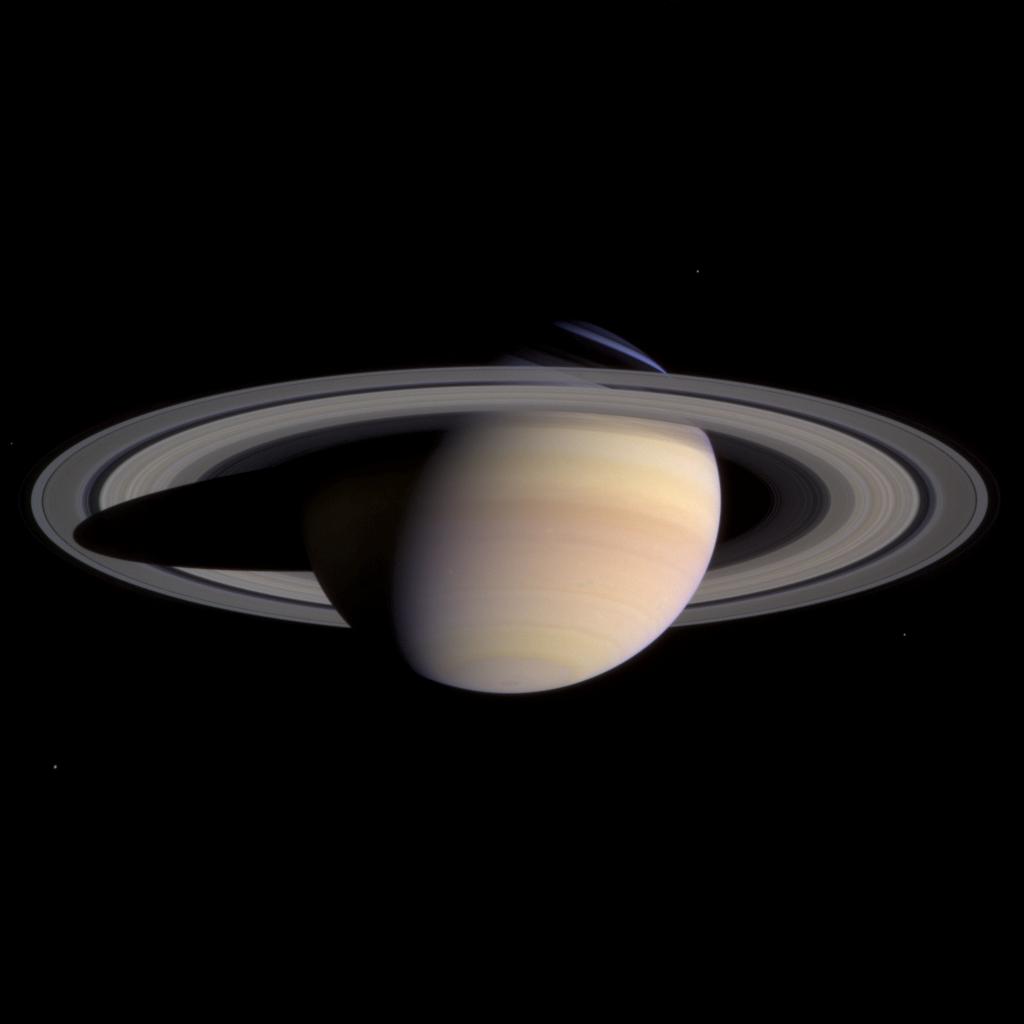
Saturn in Color Saturn, Cassini-Huygens